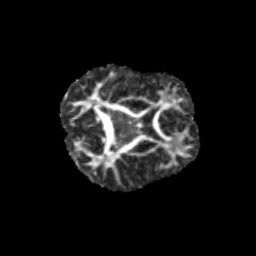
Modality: FA
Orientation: axial
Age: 12
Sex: male
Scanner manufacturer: siemens
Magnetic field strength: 3 T
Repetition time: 3.8 s
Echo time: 0.07 s